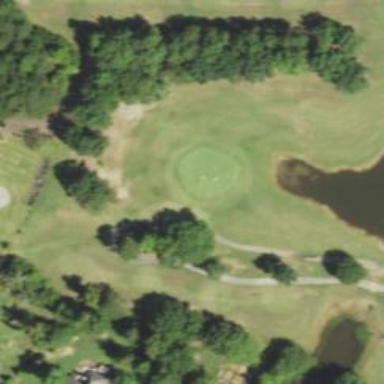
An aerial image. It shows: Golf cartpath that is also road path.